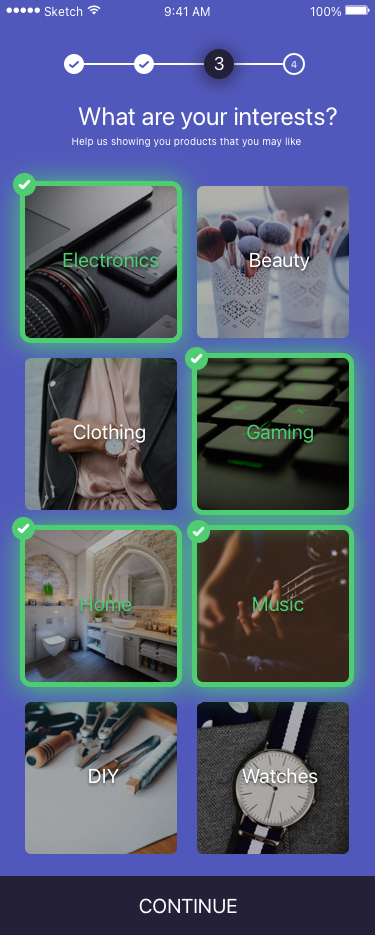
Text in this UI design:
CONTINUE
Watches
DIY
Music
Home
Gaming
Clothing
Beauty
Electronics
Help us showing you products that you may like
What are your interests?
4
3